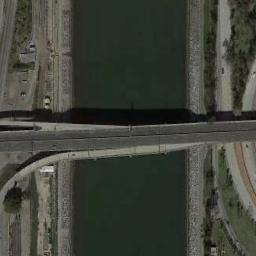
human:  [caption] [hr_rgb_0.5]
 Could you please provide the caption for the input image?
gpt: Many ships docked on both sides of the river .

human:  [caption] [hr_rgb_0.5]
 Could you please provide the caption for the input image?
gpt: A bridge built on a dark green river .

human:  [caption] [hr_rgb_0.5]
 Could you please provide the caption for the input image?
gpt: A bridge connects the land on both sides of the turquoise water, And there are many roads on the land .

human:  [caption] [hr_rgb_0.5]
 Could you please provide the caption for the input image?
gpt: There is a bridge over the river with some roads beside .

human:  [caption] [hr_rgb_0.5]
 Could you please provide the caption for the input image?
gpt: There is a river under the bridge .